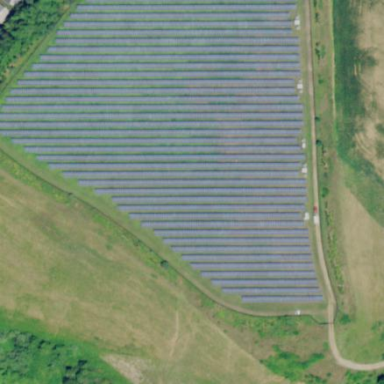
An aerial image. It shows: Solar power plant using photovoltaic technology.